【题型】解答题　【知识点】解析几何　【难度】easy
已知直线$l: kx - y + 1 + 2k = 0\ (k \in R)$.

(1) 若直线$l$不经过第四象限，求$k$的取值范围;

(2) 已知$P(1,5)$，若点$P$到直线$l$的距离为$d$，求$d$最大时直线$l$的一般式方程.
【解答】
【答案】(1) $k \ge 0$;

(2) $3x + 4y + 2 = 0$.

【分析】（1）根据方程求出直线$l$所过定点坐标，再由该直线不过第四象限列式求解.

（2）确定$d$取得最大值的条件，进而求出直线方程.

【详解】（1）直线$l$的方程为$k(x + 2) - y + 1 = 0$，因此直线$l$恒过定点$M(-2,1)$，

若直线$l$不经过第四象限，则$k \ge 0$.

（2）由（1）知直线$l$恒过定点$M(-2,1)$，

当且仅当$PM \perp l$时，$d$取得最大值，此时直线$PM$的斜率$k_{PM} = \dfrac{5 - 1}{1 - (-2)} = \dfrac{4}{3}$，

因此直线$l$的斜率$k = -\dfrac{3}{4}$，直线$l$的方程为$-\dfrac{3}{4}x - y + 1 + 2\left(-\dfrac{3}{4}\right) = 0$，即$3x + 4y + 2 = 0$，

所以直线$l$的一般式方程为$3x + 4y + 2 = 0$.

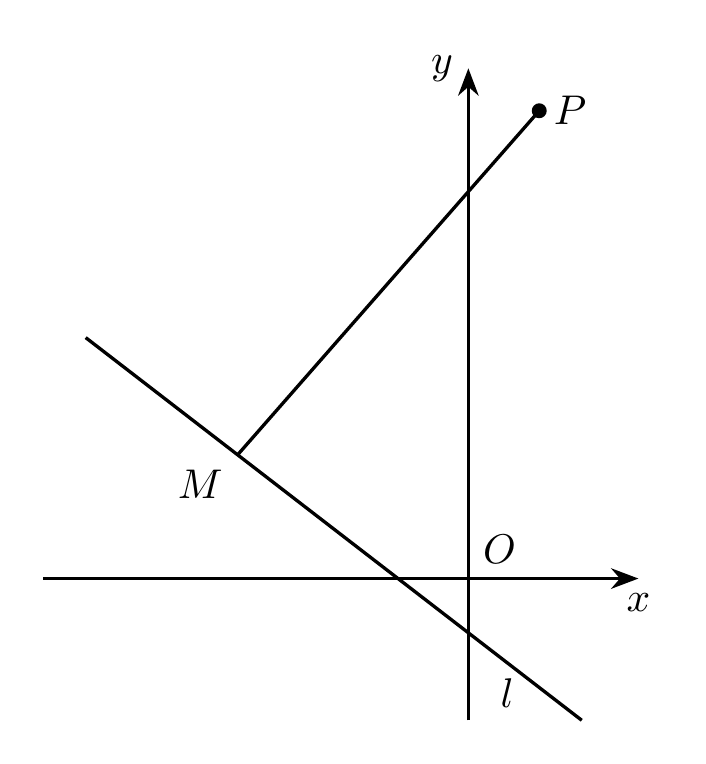